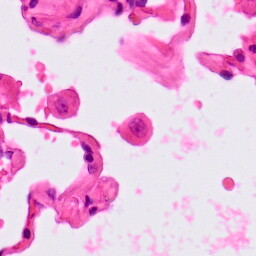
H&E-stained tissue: Lung